Field crop: tomato
Growth stage: 1
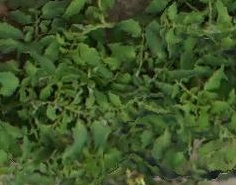
Species: tomato